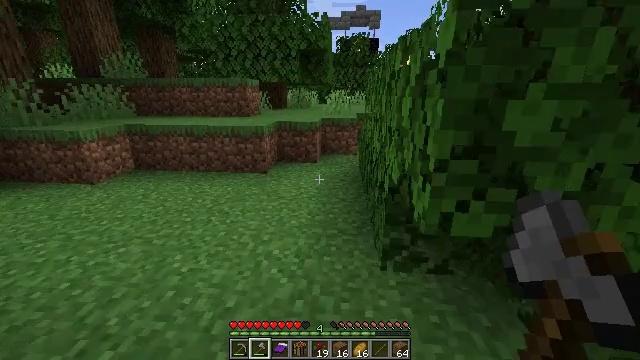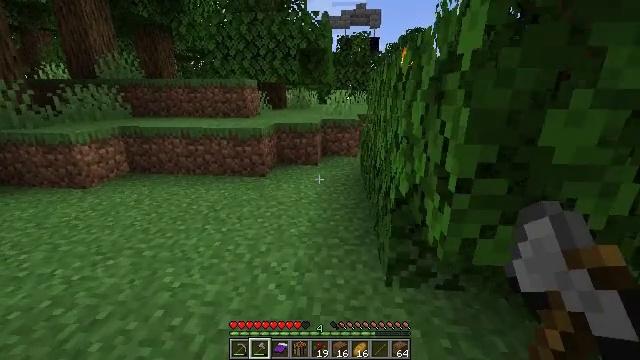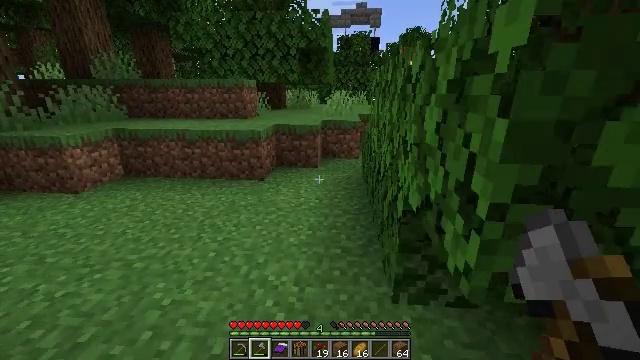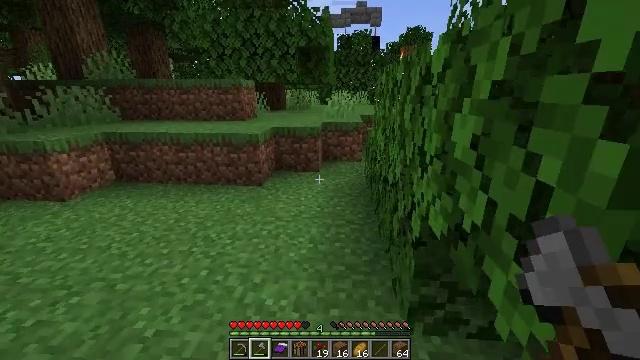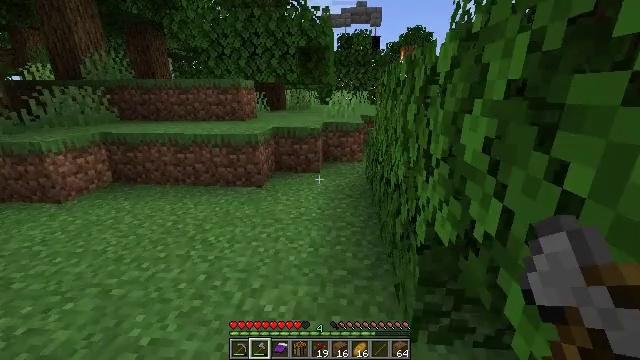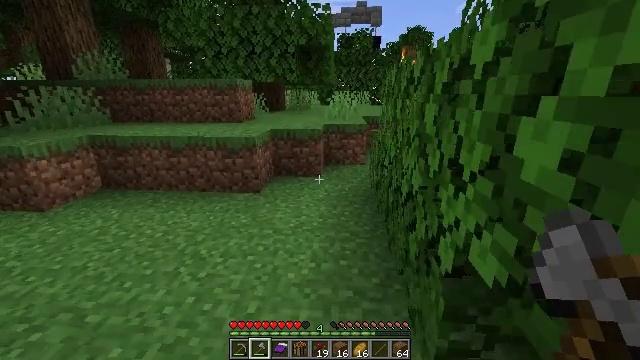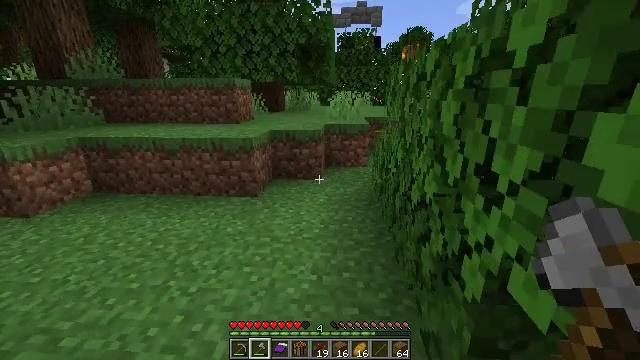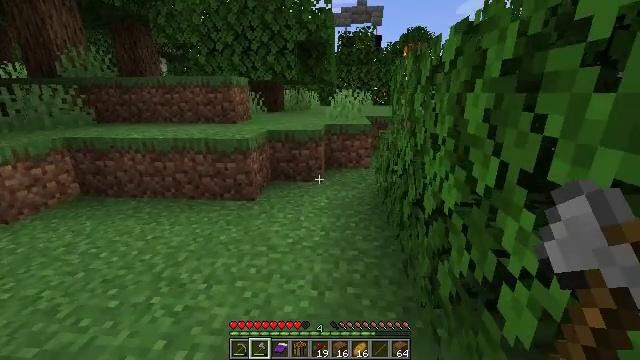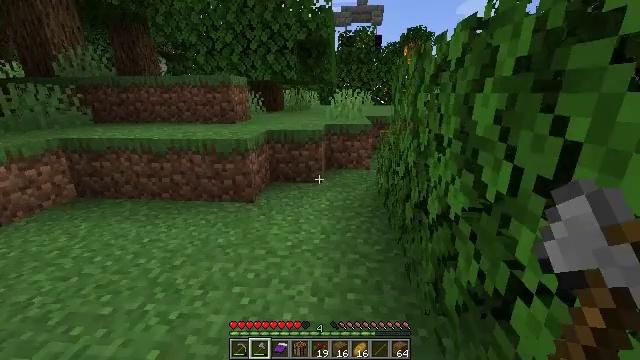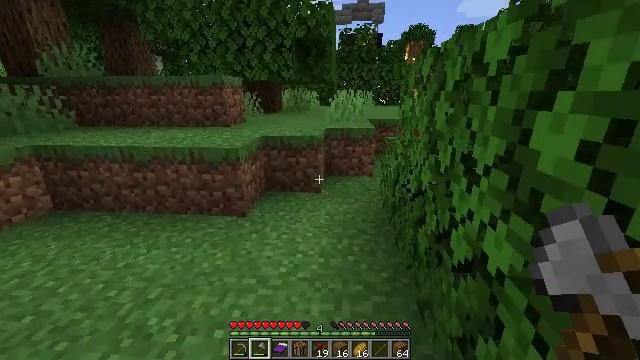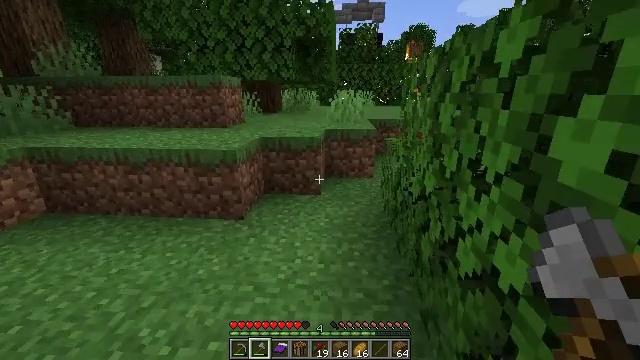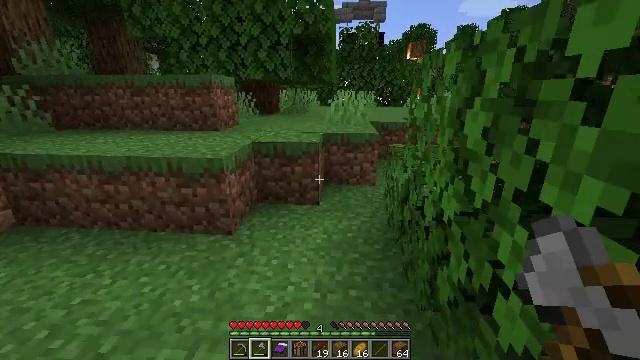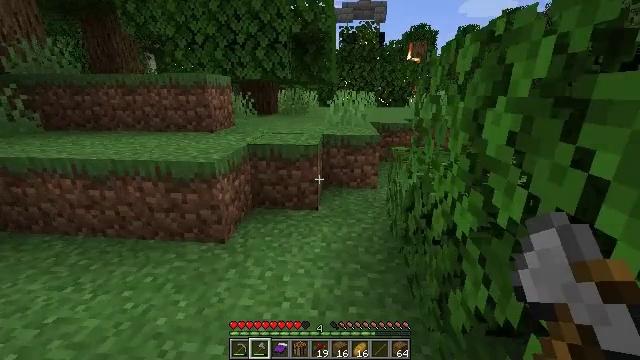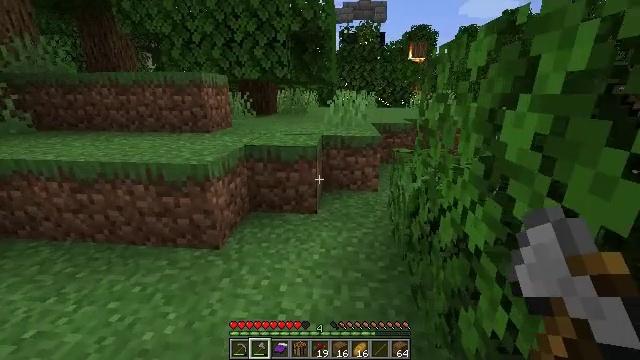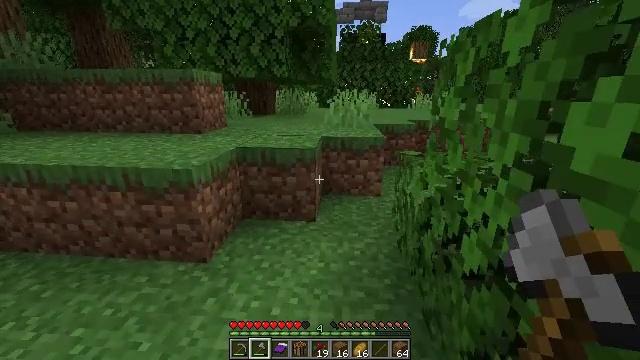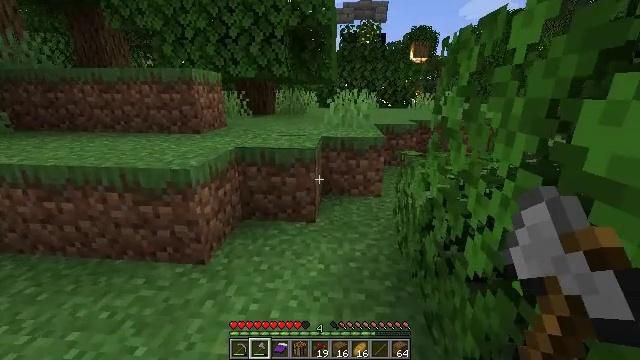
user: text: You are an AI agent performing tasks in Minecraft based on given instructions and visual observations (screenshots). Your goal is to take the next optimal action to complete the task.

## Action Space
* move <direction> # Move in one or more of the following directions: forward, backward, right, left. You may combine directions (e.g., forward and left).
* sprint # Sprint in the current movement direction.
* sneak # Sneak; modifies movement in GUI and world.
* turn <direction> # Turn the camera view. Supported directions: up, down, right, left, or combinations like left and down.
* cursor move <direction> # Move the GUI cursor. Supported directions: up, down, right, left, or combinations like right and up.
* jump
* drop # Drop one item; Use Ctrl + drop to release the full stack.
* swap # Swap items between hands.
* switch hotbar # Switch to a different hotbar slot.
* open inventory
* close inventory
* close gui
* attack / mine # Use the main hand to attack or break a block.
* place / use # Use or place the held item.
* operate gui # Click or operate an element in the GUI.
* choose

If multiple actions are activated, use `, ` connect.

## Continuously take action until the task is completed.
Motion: motion action
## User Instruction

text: Break the fire block.
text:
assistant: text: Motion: move forward
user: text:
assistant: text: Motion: move forward
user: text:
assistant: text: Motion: move forward
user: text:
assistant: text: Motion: move forward
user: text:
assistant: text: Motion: move forward
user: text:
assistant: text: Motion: move forward
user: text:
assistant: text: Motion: move forward
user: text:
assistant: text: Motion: move forward
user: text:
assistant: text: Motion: move forward
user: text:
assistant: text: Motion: move forward
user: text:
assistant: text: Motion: move forward
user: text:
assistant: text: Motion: move forward
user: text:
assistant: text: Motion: move forward
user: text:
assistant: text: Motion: move forward
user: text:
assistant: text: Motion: move forward
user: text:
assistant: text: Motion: move forward
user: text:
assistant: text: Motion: move forward
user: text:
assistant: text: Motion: move forward
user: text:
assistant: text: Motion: move forward, turn right
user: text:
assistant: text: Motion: move forward
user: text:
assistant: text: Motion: move forward
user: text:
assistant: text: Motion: move forward
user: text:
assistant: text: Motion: move forward, turn right
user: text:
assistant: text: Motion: move forward, jump
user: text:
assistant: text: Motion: move forward, jump
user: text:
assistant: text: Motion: move forward and move right, jump
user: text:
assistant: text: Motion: move forward and move right, jump
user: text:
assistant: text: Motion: move forward and move right
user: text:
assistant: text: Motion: move forward and move right, turn left
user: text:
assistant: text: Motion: move forward and move right